Question: I have been trying to model the electric field of a point charge using the quiver command.
'''
x=-5:0.5:5;
y=-5:0.5:5;
[xx,yy]=meshgrid(x,y);
r=(xx.^2+yy.^2).^0.5;
quiver(x,y,xx./r^3, yy./r^3,1);
'''
The resultant electric field is as follows,

As you can see the length of the vector increases as you move away from the charge (center). I learned the length of the vector plotted by quiver depends on the magnitude of the vector at that point. Since the electric field reduces as you move away, one would expect the length of the vector should reduce away from the charge. I tried to understand this or remedy this but I could not find anything.
Can anyone explain why this is happening or how this can be fixed.
Thanks for your time. Any help will be appreciated.
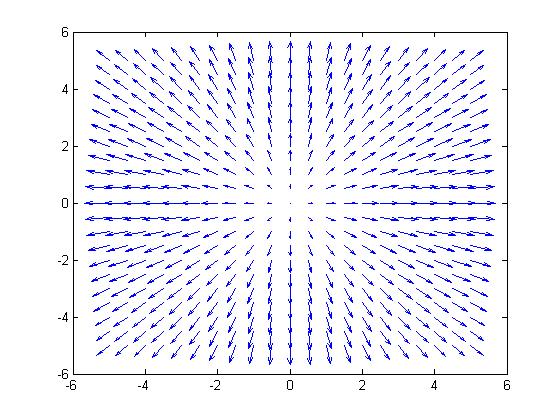
Answer: Quite simple fix actually. You just forgot two dots.
'''
x=-5:0.5:5;
y=-5:0.5:5;
[xx,yy]=meshgrid(x,y);
r=(xx.^2+yy.^2).^0.5;
quiver(x,y,xx./r.^3, yy./r.^3,1); %% <--- Note the additional . in front of ^
'''